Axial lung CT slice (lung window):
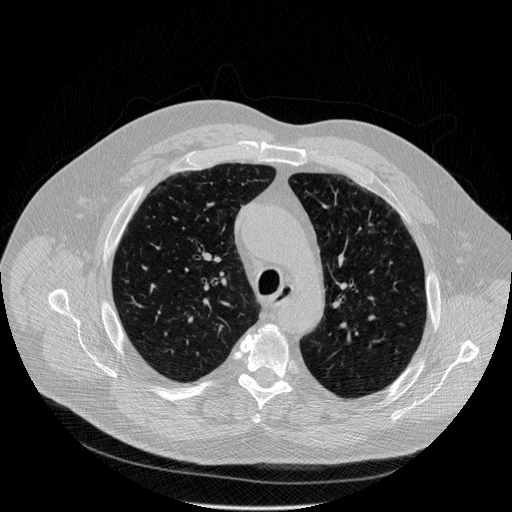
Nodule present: no